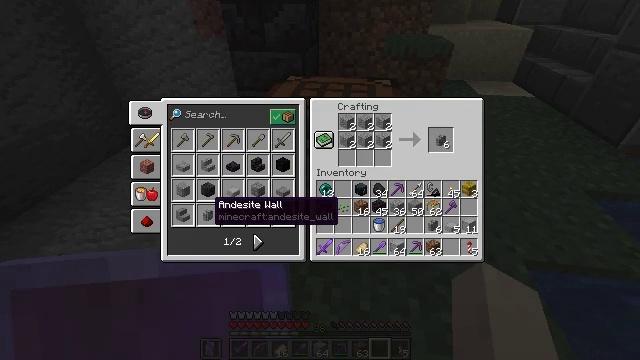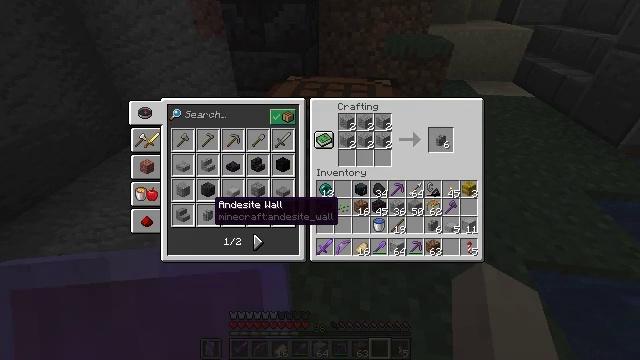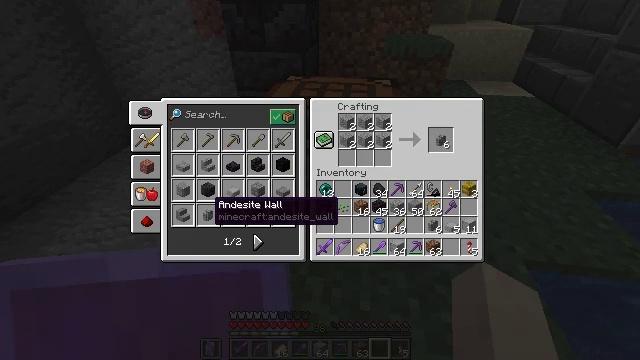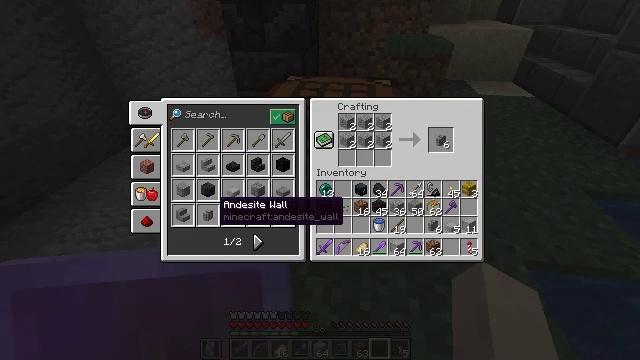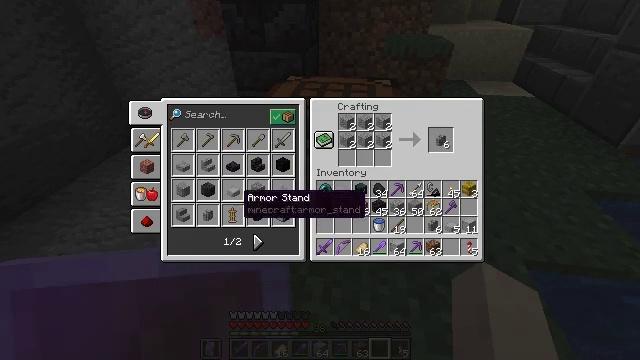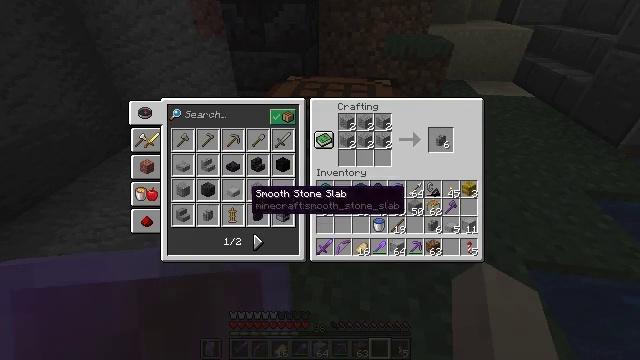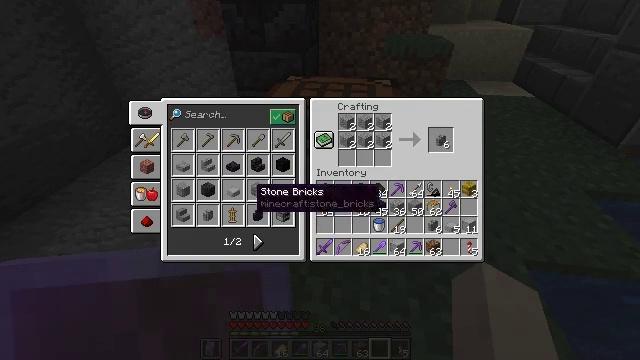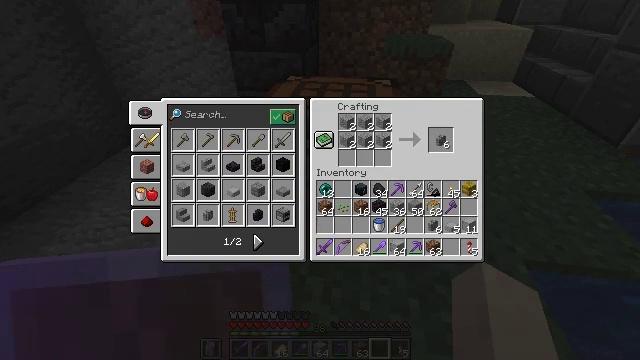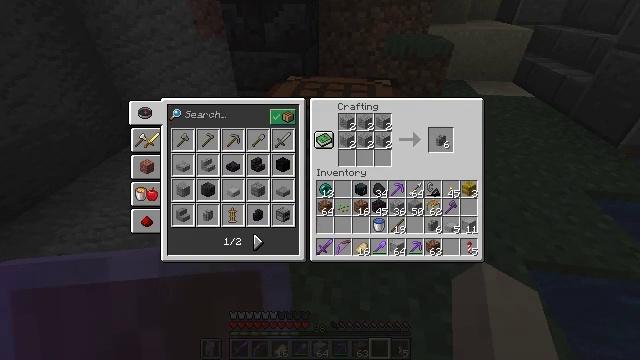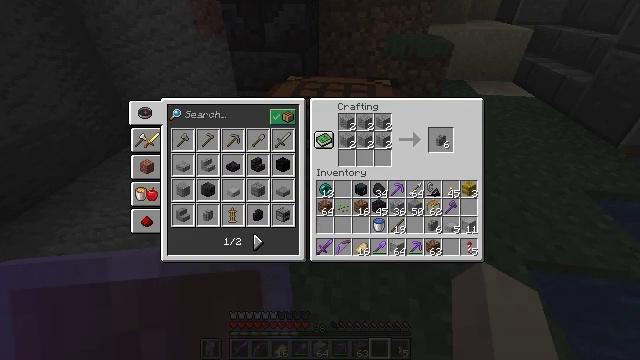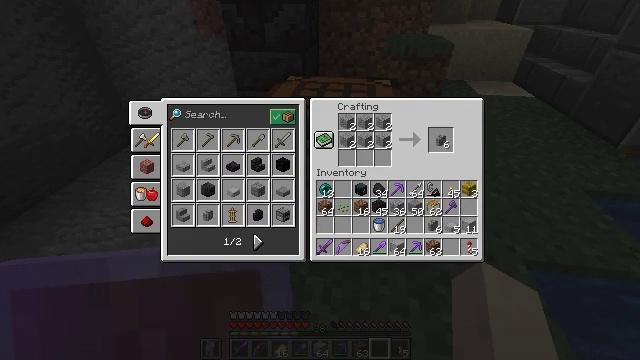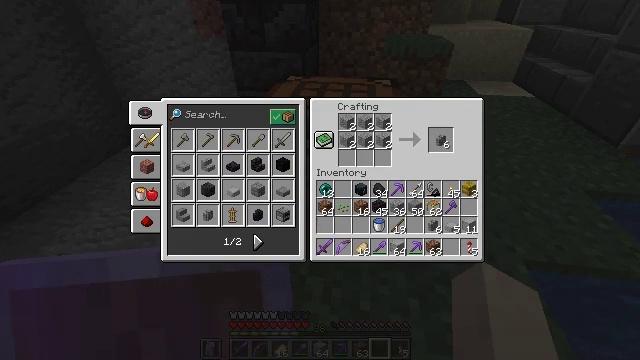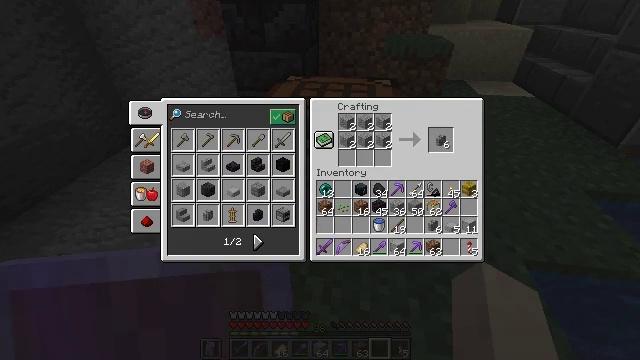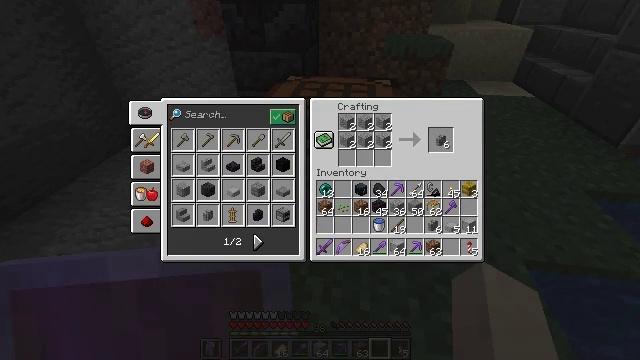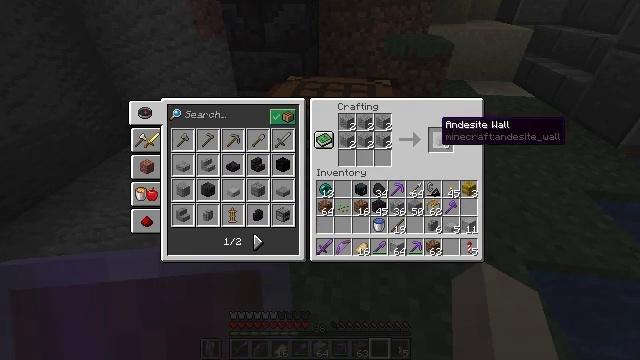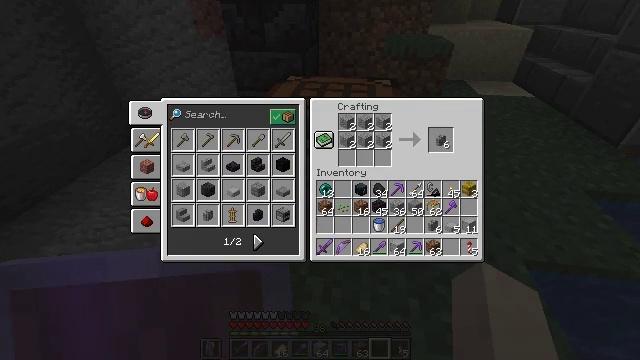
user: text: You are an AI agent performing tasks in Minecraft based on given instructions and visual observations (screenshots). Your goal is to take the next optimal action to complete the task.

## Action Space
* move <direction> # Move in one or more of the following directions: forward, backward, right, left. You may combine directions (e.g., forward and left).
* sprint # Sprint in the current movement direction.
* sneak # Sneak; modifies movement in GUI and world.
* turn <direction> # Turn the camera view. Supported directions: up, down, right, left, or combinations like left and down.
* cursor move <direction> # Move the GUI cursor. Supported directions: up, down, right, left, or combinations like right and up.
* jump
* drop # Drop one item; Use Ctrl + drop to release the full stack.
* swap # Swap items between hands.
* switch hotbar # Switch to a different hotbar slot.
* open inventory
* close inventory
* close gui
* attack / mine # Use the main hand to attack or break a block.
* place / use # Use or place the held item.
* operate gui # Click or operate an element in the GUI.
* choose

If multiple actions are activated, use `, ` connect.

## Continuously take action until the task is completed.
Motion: motion action
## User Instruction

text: craft item andesite wall
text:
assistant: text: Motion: no_op
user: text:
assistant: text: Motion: no_op
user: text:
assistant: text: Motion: no_op
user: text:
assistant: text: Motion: turn right
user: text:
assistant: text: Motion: turn right
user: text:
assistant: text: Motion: no_op
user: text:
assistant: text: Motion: turn right and up
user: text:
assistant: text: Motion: turn right and up
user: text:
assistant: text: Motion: turn right and up
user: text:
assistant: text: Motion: no_op
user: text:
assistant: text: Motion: no_op
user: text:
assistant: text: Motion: no_op
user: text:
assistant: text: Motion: turn left
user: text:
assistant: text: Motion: turn left and down
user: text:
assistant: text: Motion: turn down
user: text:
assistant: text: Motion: no_op
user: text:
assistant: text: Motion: no_op
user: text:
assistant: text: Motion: no_op
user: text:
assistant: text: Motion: no_op
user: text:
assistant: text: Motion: no_op
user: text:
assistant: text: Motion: no_op
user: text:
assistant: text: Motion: no_op
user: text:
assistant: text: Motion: no_op
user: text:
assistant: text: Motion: no_op
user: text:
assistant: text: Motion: no_op
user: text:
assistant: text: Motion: no_op
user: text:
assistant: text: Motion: no_op
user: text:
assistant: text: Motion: no_op
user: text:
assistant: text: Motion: no_op
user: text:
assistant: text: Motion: attack / mine